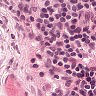
Metastatic tissue present: no